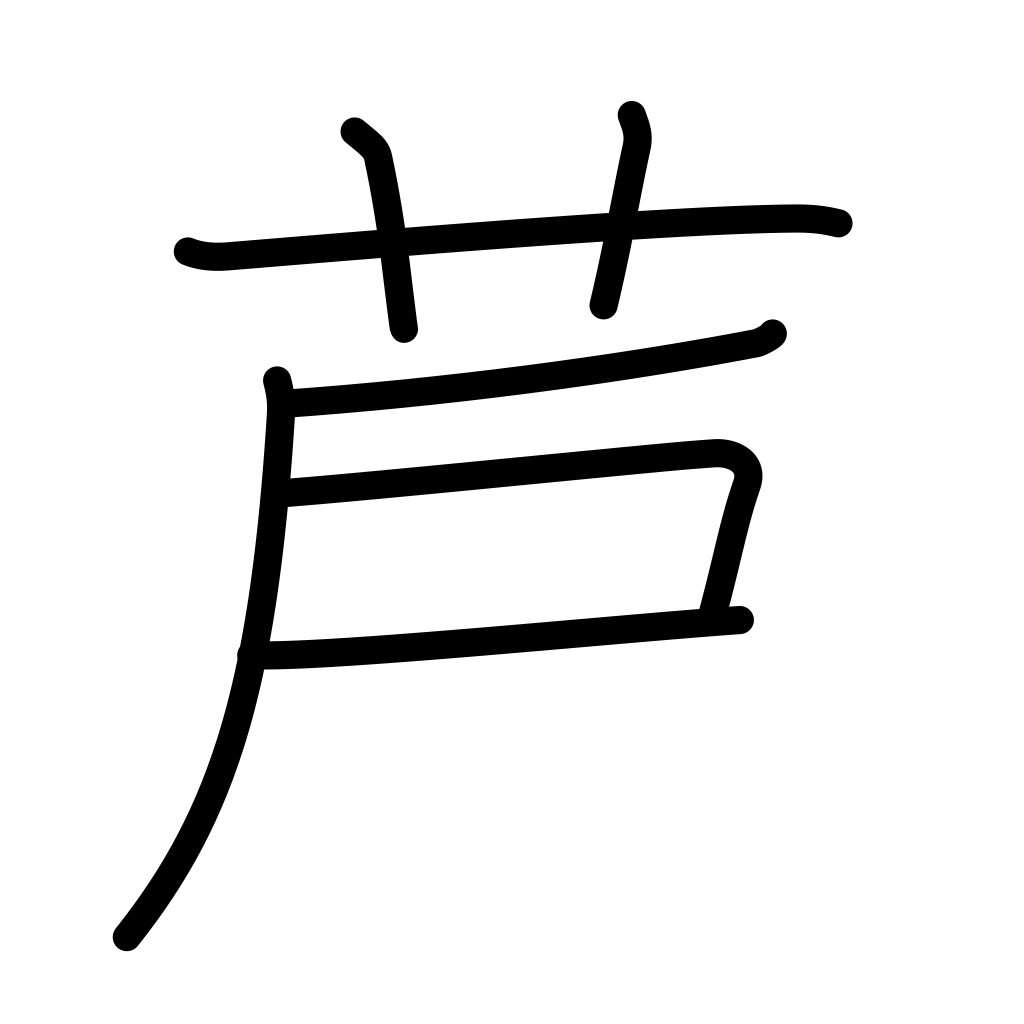
Meaning: reed, bullrush